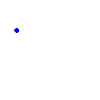
Particle: pion